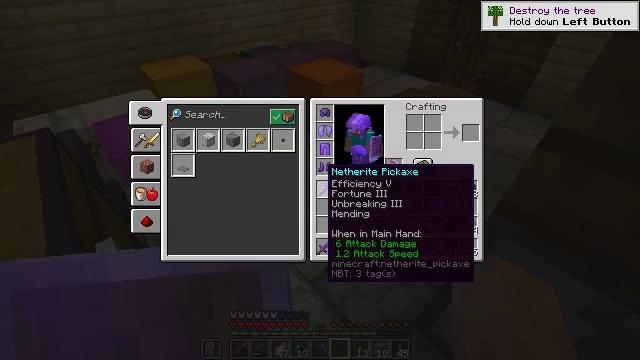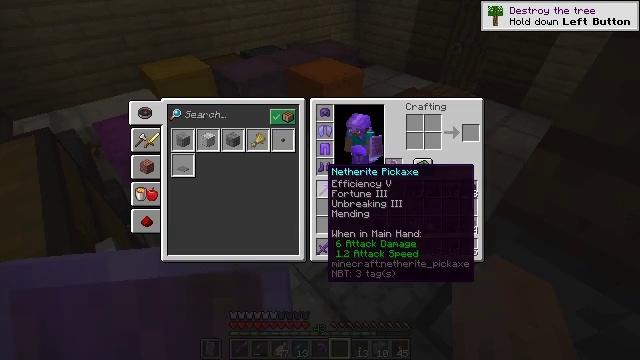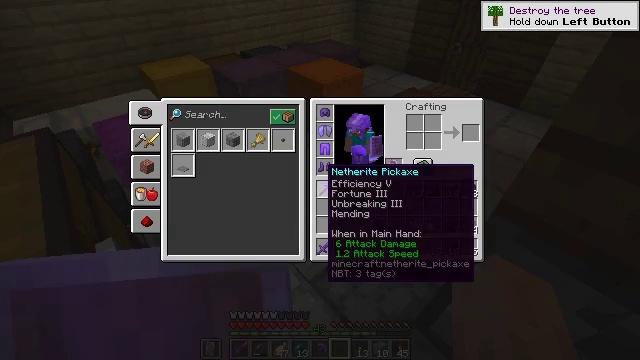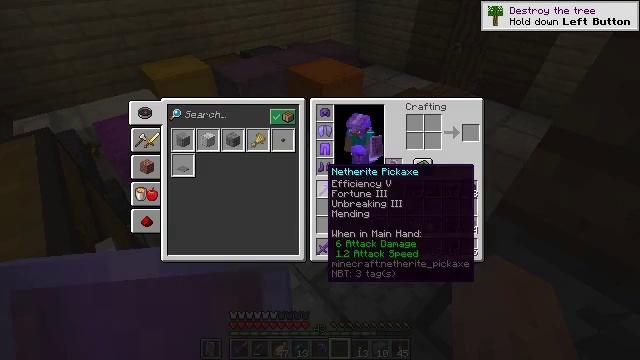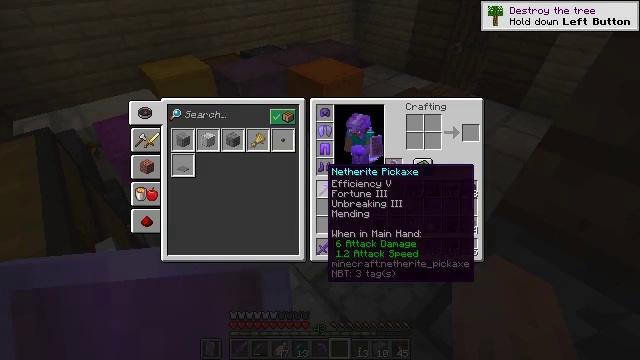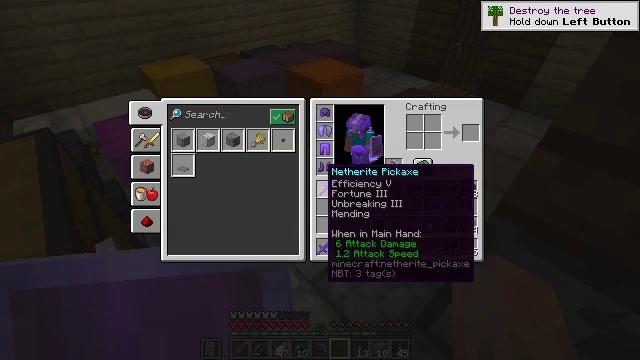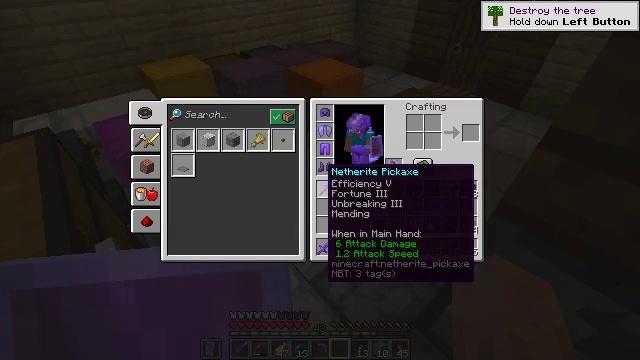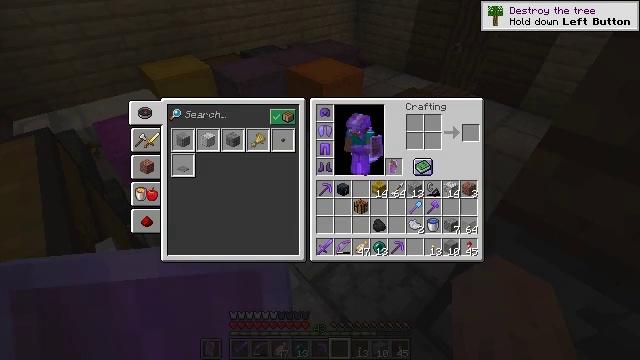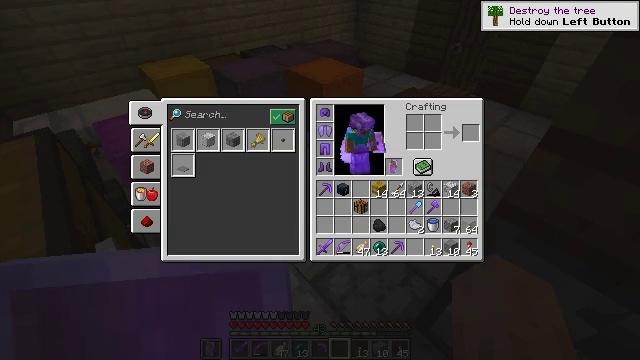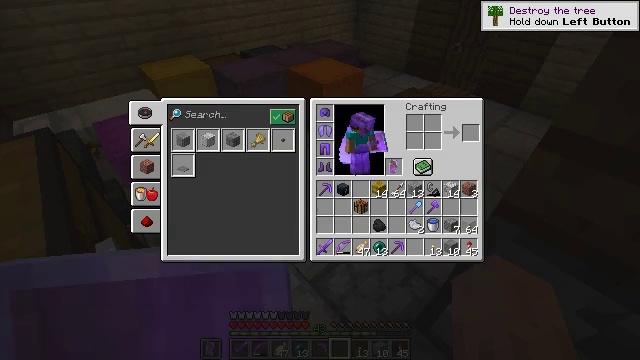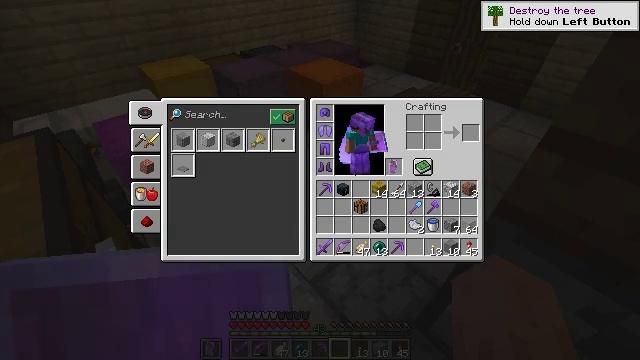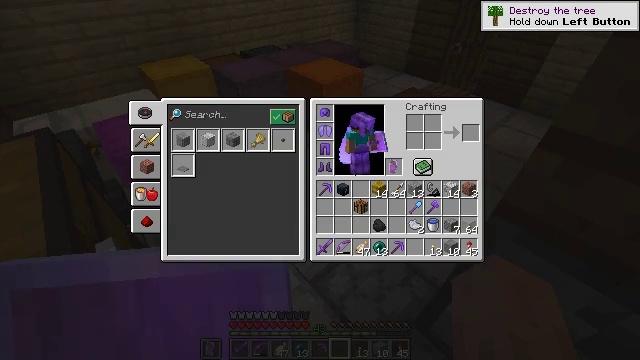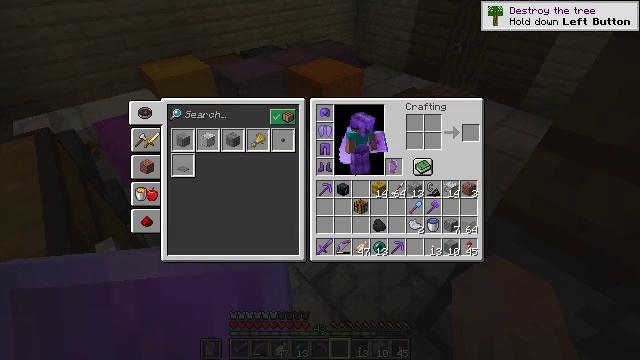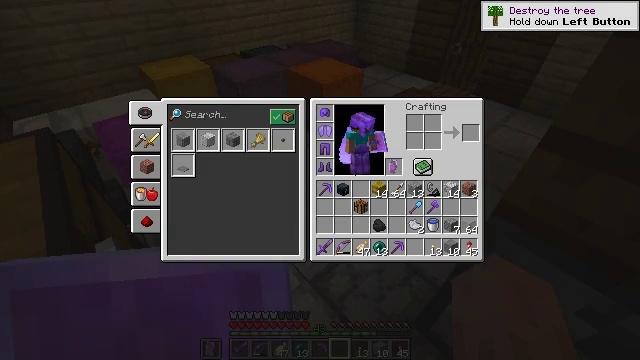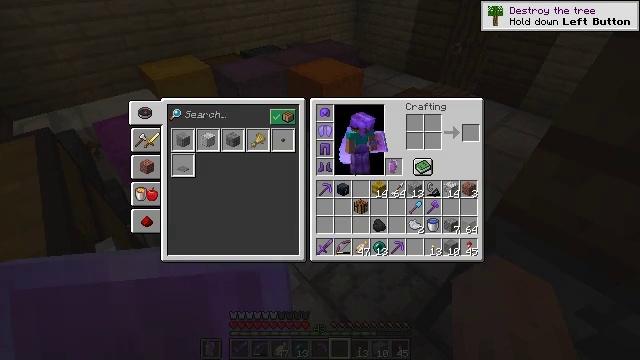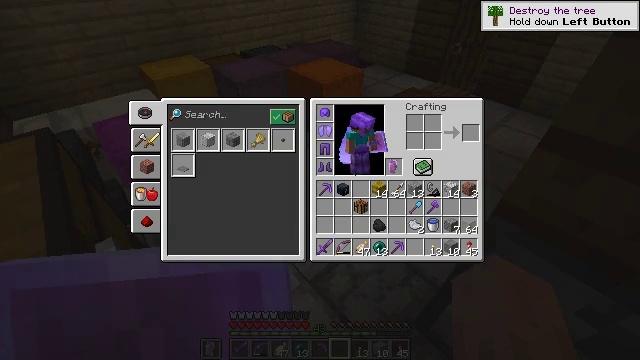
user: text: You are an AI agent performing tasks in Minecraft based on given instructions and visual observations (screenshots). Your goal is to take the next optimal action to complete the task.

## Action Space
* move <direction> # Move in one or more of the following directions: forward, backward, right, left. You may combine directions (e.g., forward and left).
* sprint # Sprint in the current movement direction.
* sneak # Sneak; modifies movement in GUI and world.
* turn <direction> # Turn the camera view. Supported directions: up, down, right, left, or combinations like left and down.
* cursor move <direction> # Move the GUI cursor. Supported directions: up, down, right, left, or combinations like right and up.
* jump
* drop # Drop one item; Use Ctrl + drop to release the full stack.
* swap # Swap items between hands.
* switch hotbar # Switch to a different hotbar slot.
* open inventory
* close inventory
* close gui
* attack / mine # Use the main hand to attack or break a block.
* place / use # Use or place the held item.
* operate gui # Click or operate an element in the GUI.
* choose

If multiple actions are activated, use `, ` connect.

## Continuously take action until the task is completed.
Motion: motion action
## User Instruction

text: Kill the slime.
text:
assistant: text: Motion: no_op
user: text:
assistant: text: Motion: no_op
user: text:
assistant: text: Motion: no_op
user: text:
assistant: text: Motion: no_op
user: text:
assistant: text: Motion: no_op
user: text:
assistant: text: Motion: no_op
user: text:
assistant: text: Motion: cursor move right and up
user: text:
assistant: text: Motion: cursor move right
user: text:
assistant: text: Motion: no_op
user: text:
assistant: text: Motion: no_op
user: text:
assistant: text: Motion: no_op
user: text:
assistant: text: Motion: no_op
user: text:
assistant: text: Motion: no_op
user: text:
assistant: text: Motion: no_op
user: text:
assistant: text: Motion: no_op
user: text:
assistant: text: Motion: no_op
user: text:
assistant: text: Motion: no_op
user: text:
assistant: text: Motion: cursor move right and down
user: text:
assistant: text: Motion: cursor move left
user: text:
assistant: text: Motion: no_op
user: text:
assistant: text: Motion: no_op
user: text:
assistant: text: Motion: no_op
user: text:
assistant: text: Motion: no_op
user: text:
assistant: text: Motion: no_op
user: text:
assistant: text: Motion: no_op
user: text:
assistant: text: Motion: no_op
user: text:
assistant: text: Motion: no_op
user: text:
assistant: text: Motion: no_op
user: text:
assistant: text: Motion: no_op
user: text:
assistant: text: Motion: no_op